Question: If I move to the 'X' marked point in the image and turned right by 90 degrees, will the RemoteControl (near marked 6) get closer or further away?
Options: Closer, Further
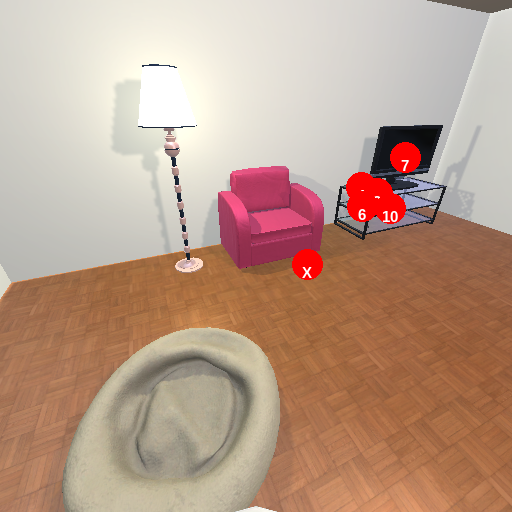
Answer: Closer